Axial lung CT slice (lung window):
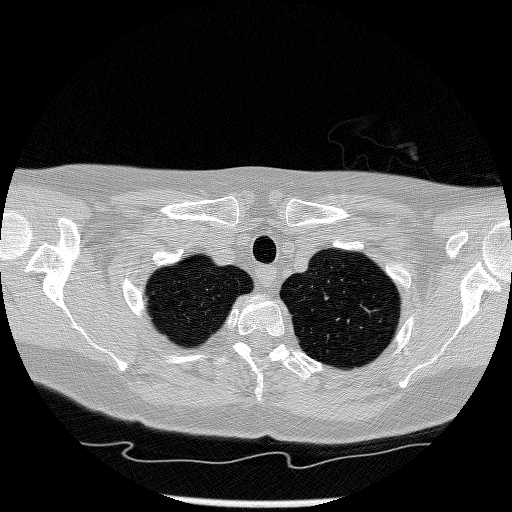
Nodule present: no